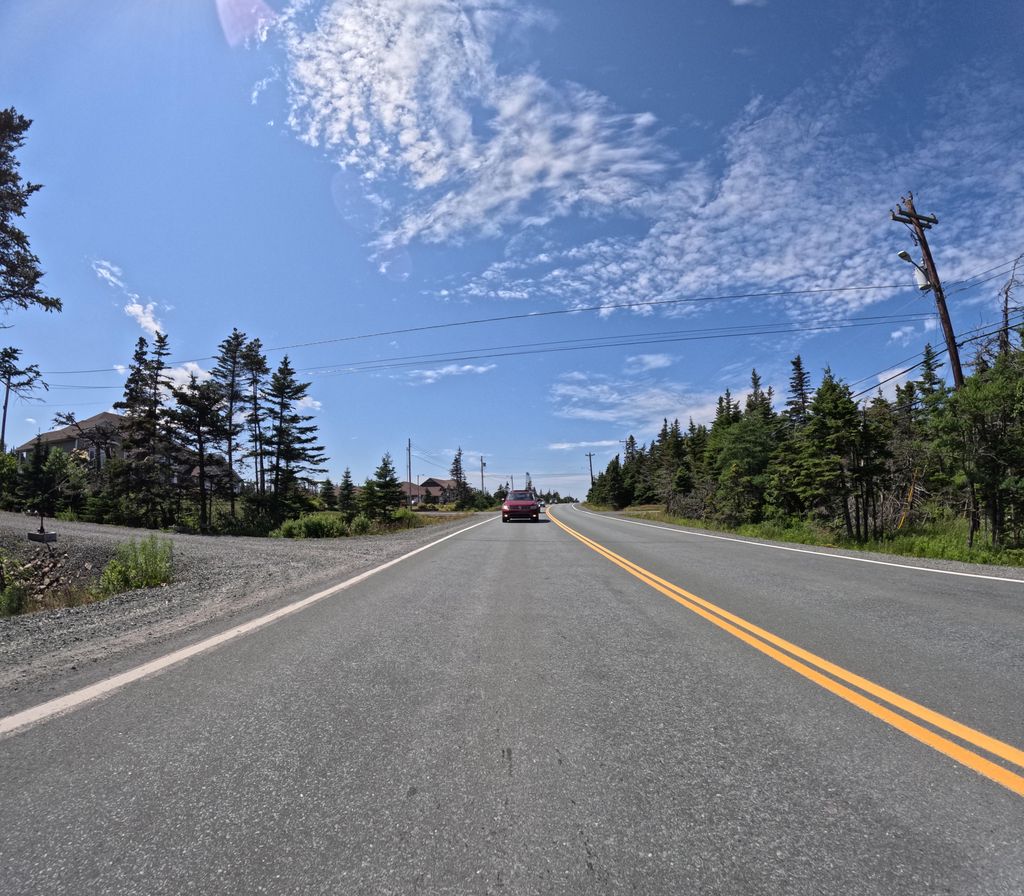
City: st_johns